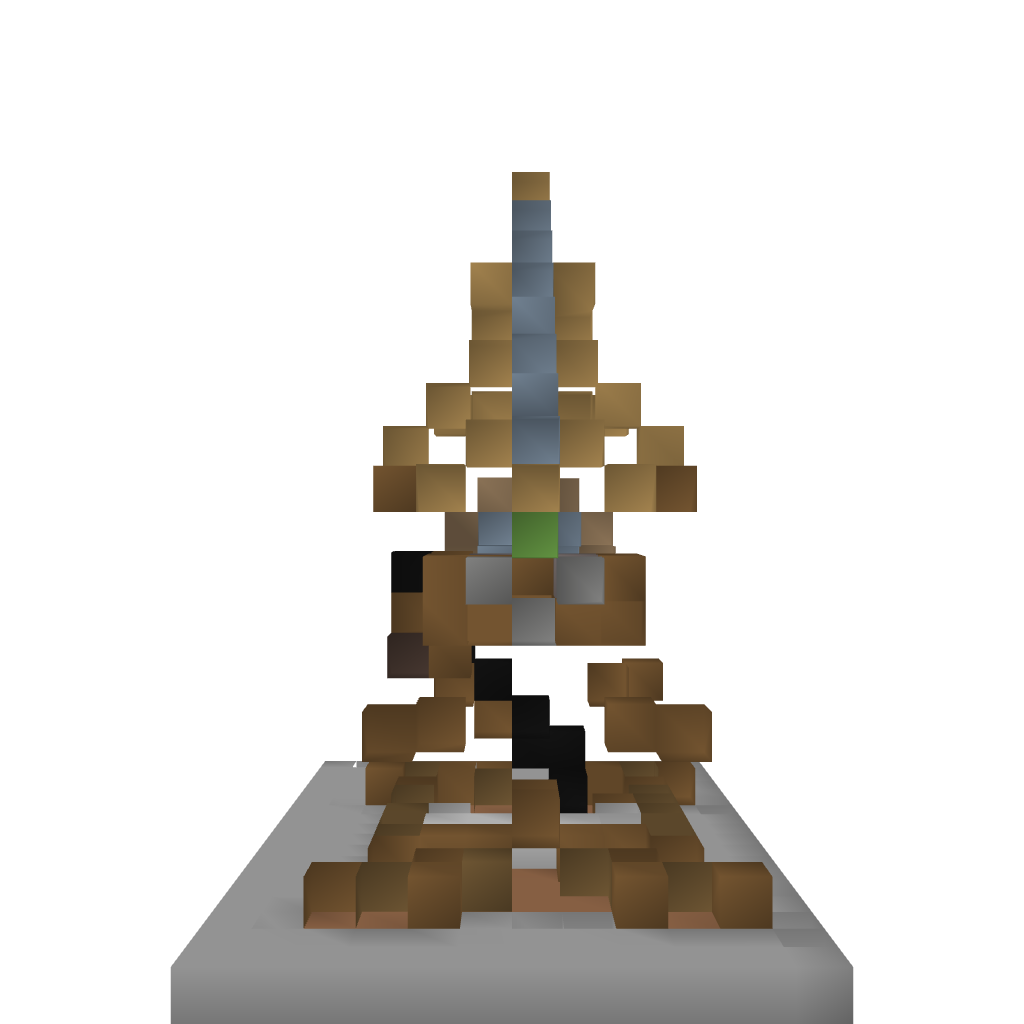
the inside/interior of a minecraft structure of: Medieval Trebuchet v1.0